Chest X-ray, PA view. Patient: 65 years old, sex M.
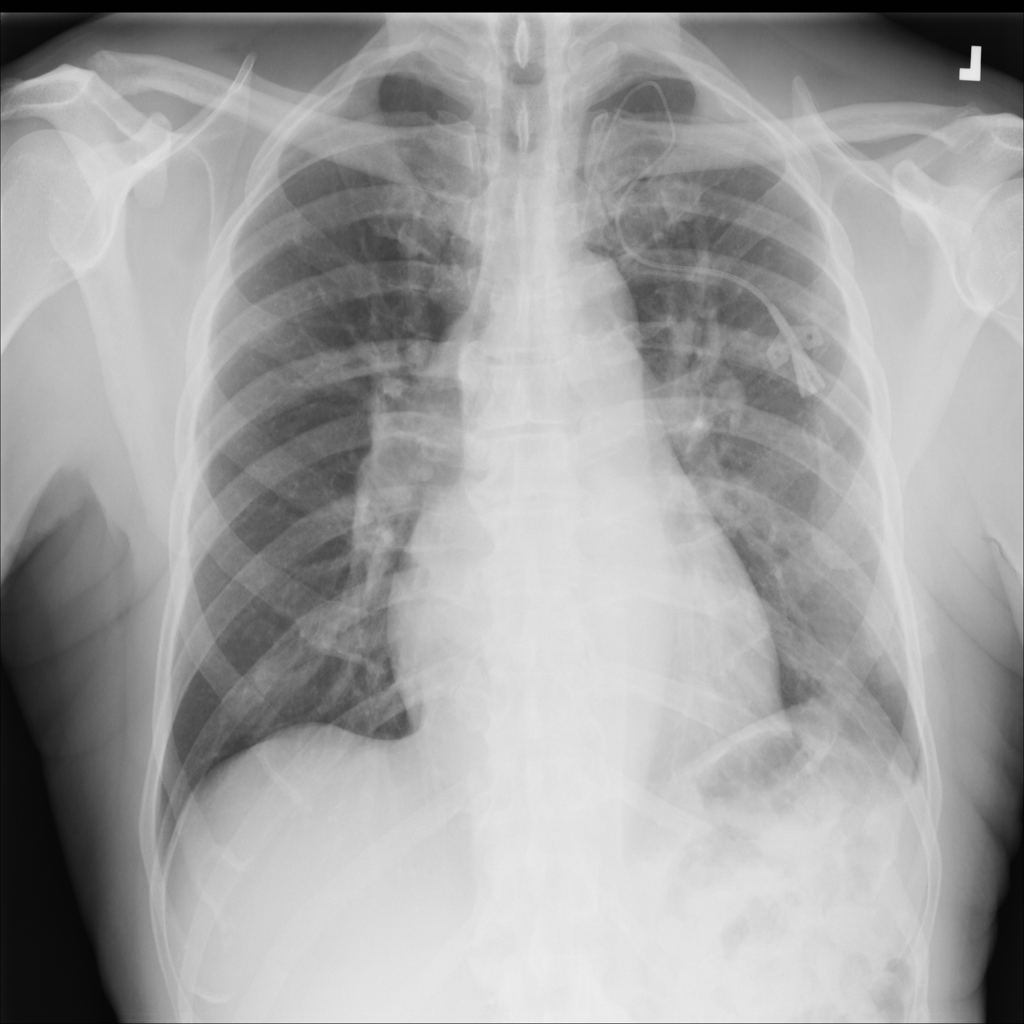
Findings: No Finding